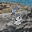
Label: 6